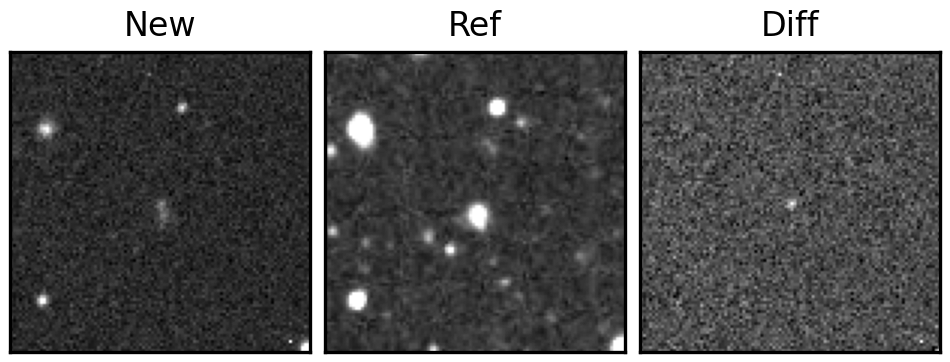
Label: real